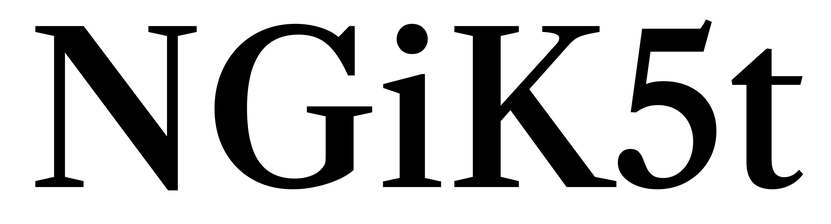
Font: LibreCaslonText_Medium